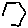
Label: hexagon